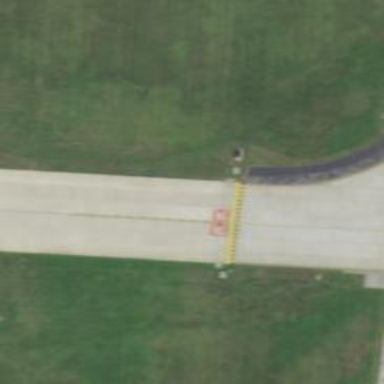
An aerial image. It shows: Image of taxiway at airport.